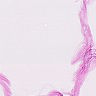
Metastatic tissue present: no